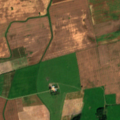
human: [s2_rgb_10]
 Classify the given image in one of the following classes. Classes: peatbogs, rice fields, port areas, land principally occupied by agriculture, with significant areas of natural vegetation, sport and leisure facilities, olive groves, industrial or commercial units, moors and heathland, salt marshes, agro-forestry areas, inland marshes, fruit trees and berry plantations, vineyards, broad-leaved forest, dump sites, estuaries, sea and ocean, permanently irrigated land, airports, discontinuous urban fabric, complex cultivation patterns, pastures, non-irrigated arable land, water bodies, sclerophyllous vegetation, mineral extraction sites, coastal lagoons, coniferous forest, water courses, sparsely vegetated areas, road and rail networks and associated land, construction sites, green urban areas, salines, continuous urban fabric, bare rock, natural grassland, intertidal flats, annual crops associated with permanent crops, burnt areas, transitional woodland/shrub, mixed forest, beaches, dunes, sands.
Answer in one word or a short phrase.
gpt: non-irrigated arable land, pastures, complex cultivation patterns